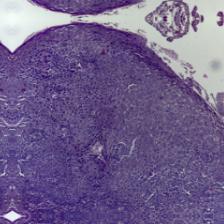
Diagnosis: OSCC